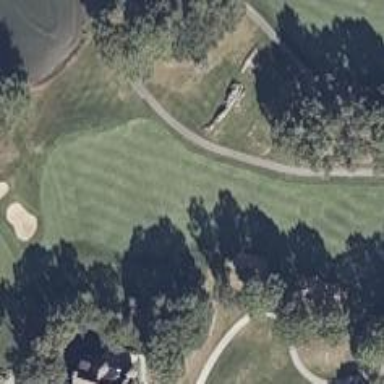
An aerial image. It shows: View of golf hole.